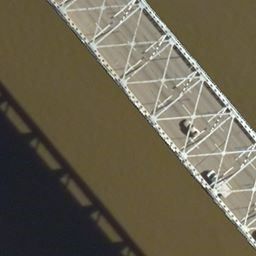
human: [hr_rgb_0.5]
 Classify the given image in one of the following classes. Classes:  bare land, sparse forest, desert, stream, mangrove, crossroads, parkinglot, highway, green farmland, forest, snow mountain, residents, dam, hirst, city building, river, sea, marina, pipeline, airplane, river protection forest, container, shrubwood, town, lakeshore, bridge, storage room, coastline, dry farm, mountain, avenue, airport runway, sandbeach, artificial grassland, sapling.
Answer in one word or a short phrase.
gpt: bridge